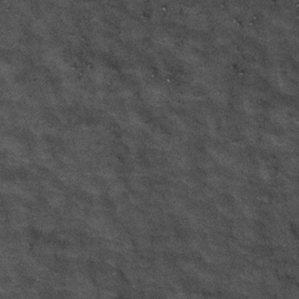
Label: frost